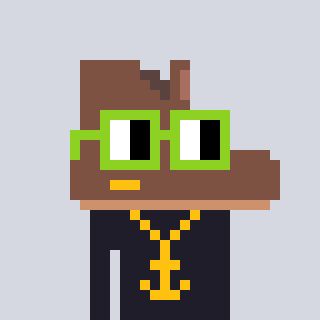
a pixel art character with square light green glasses, a boot-shaped head and a grayscale-colored body on a cool background